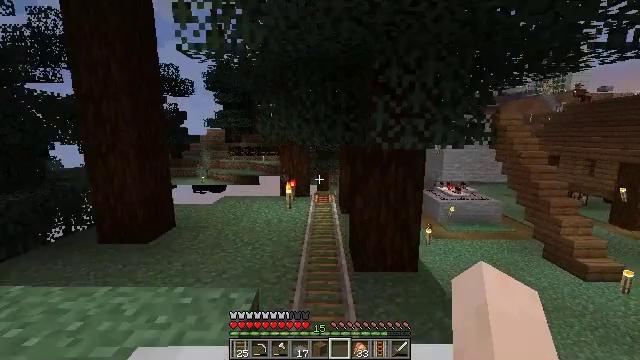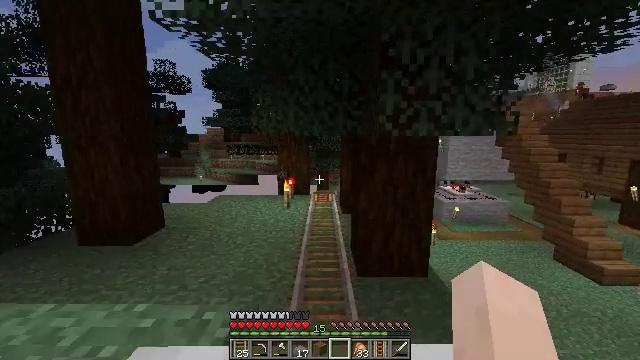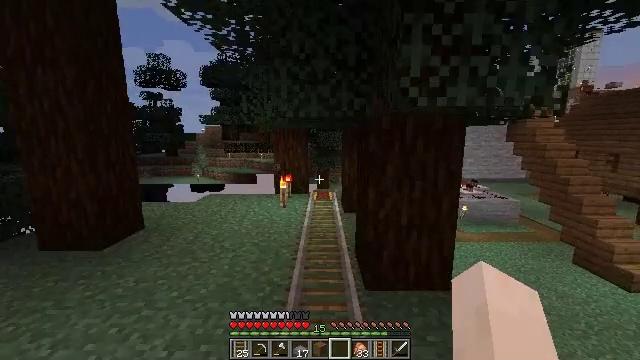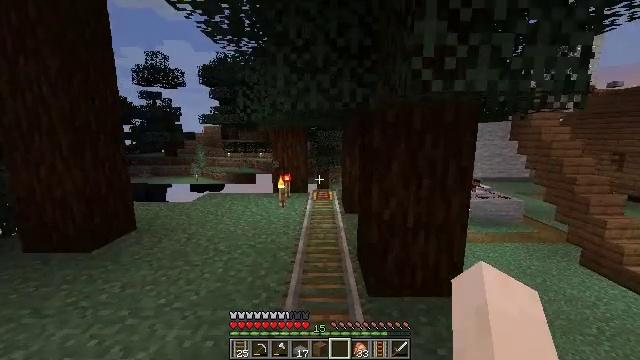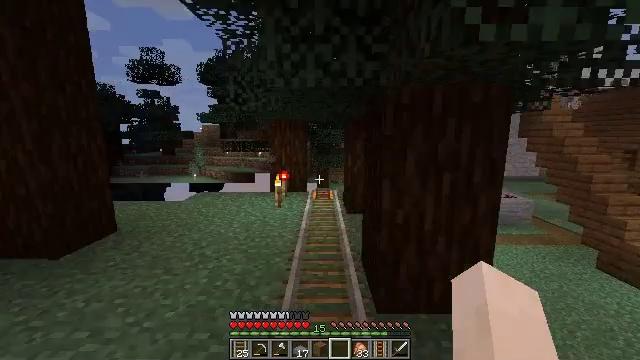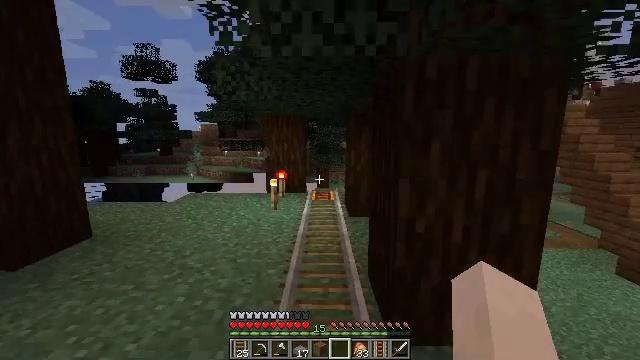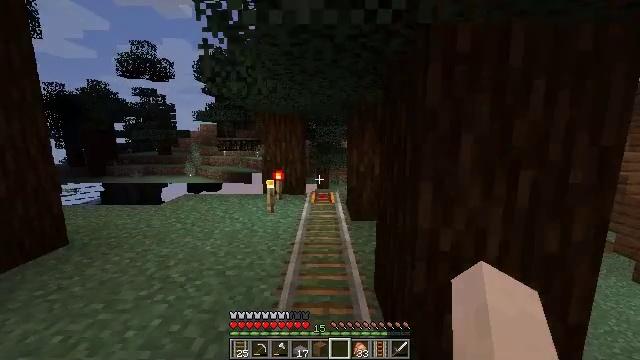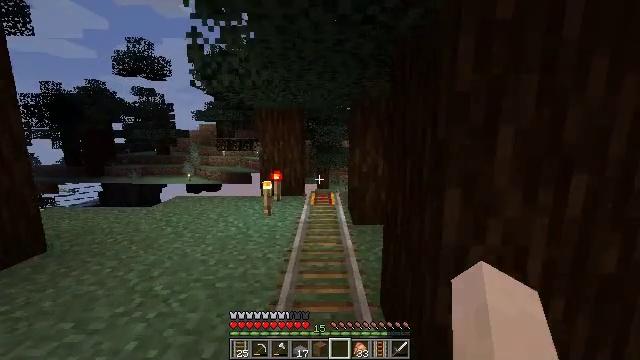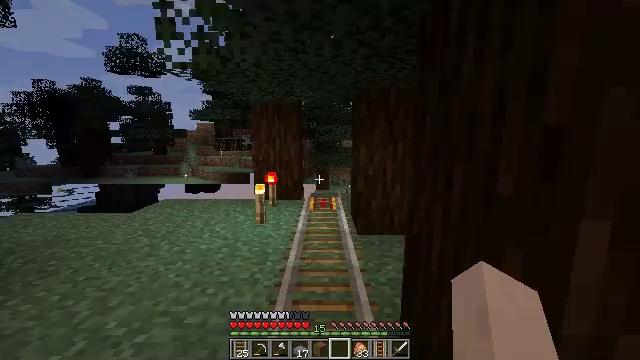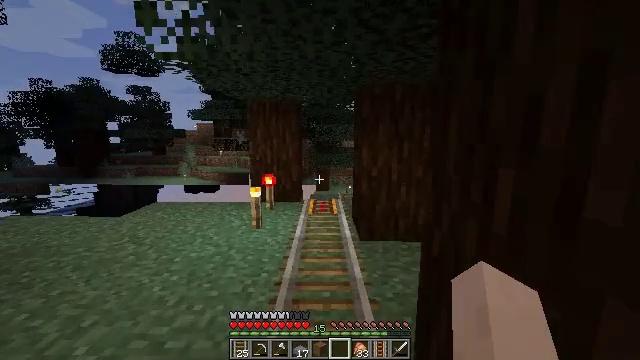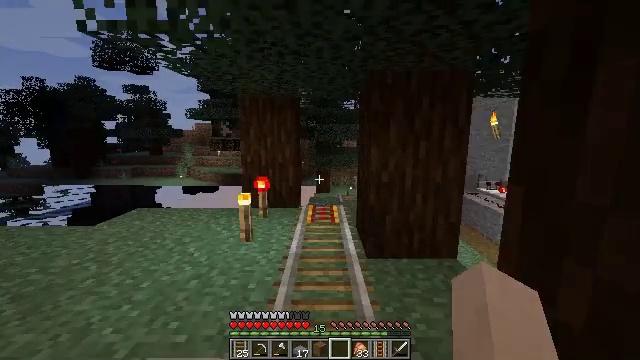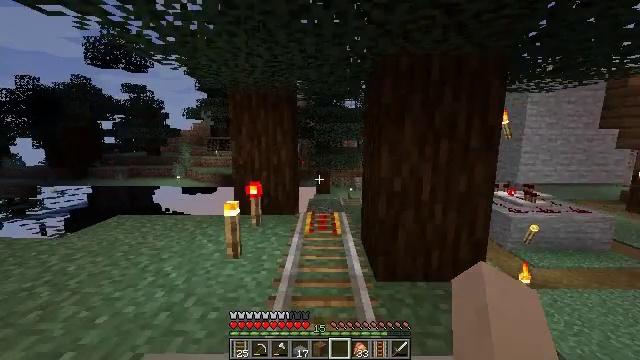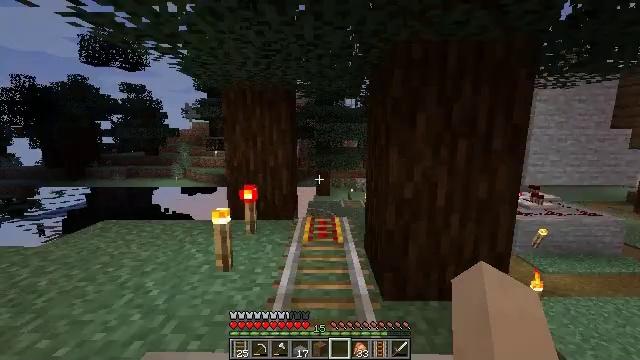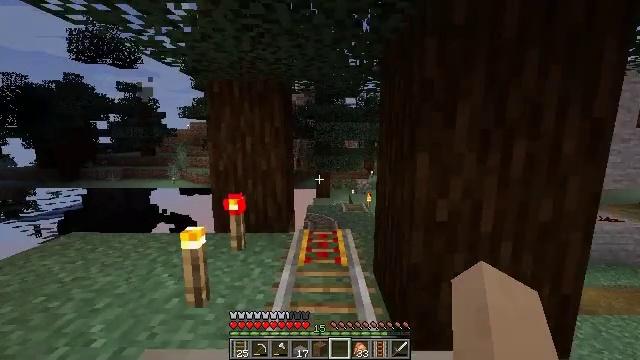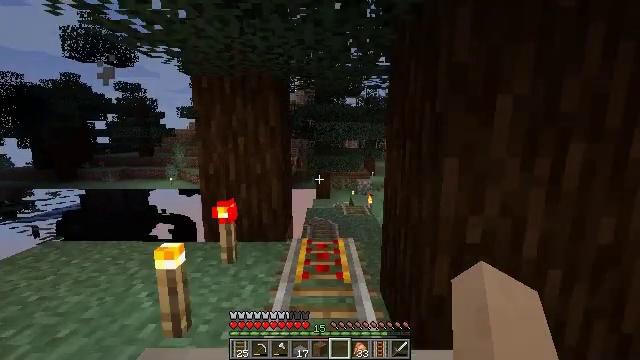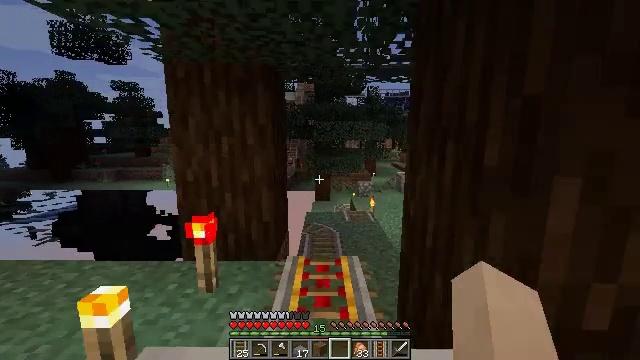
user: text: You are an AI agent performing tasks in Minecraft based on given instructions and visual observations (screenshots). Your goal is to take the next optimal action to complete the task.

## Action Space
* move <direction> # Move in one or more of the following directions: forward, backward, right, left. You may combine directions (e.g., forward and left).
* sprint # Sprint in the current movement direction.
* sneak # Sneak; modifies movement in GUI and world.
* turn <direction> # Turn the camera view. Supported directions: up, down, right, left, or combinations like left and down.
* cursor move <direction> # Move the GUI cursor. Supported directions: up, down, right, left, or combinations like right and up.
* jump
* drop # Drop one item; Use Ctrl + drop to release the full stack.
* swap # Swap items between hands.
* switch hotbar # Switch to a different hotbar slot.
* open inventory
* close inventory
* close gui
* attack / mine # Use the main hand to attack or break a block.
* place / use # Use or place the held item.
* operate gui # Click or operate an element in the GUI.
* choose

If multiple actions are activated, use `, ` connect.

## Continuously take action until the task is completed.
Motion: motion action
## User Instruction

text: Pick up the rail by attacking it.
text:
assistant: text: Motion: no_op
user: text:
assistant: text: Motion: no_op
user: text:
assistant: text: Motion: no_op
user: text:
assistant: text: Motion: no_op
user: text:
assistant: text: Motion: no_op
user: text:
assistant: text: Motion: no_op
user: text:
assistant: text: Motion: no_op
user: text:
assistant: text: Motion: no_op
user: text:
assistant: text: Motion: no_op
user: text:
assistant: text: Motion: no_op
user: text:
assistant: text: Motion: no_op
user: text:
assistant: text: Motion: no_op
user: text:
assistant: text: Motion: no_op
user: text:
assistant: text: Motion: no_op
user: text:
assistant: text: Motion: no_op
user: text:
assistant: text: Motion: no_op
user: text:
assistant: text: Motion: no_op
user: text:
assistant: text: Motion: no_op
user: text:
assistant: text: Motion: no_op
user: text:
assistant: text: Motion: no_op
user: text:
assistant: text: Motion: no_op
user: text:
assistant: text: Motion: no_op
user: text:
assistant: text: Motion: no_op
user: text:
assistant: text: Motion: no_op
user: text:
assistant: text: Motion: no_op
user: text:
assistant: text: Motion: no_op
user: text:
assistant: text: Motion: no_op
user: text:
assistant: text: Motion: no_op
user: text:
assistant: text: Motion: no_op
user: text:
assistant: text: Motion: no_op